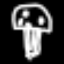
Label: mushroom